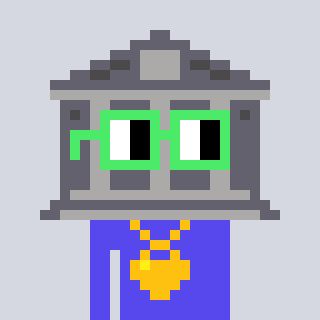
a pixel art character with square light green glasses, a bank-shaped head and a computerblue-colored body on a cool background